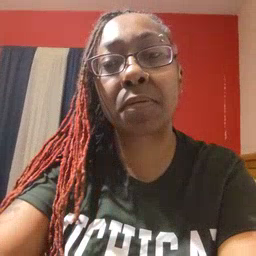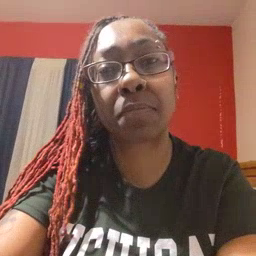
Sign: not